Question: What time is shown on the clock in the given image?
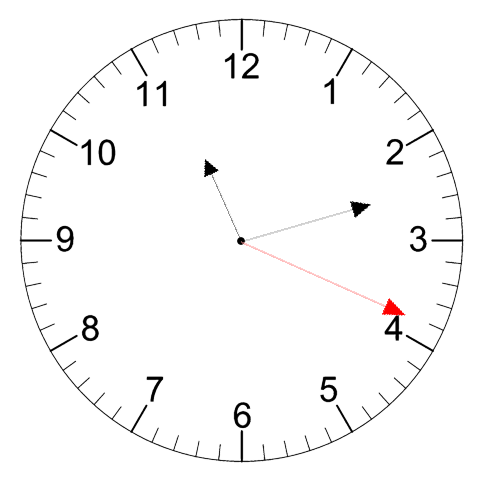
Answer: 11:12:19